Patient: sex F, age 49
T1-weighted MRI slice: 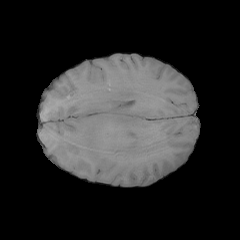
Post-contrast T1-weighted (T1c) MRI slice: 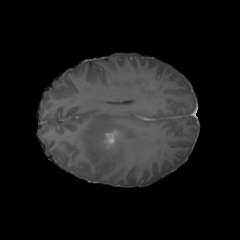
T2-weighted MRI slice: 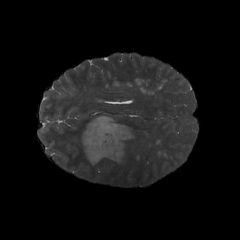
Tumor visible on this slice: yes
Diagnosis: Glioblastoma, IDH-wildtype
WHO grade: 4